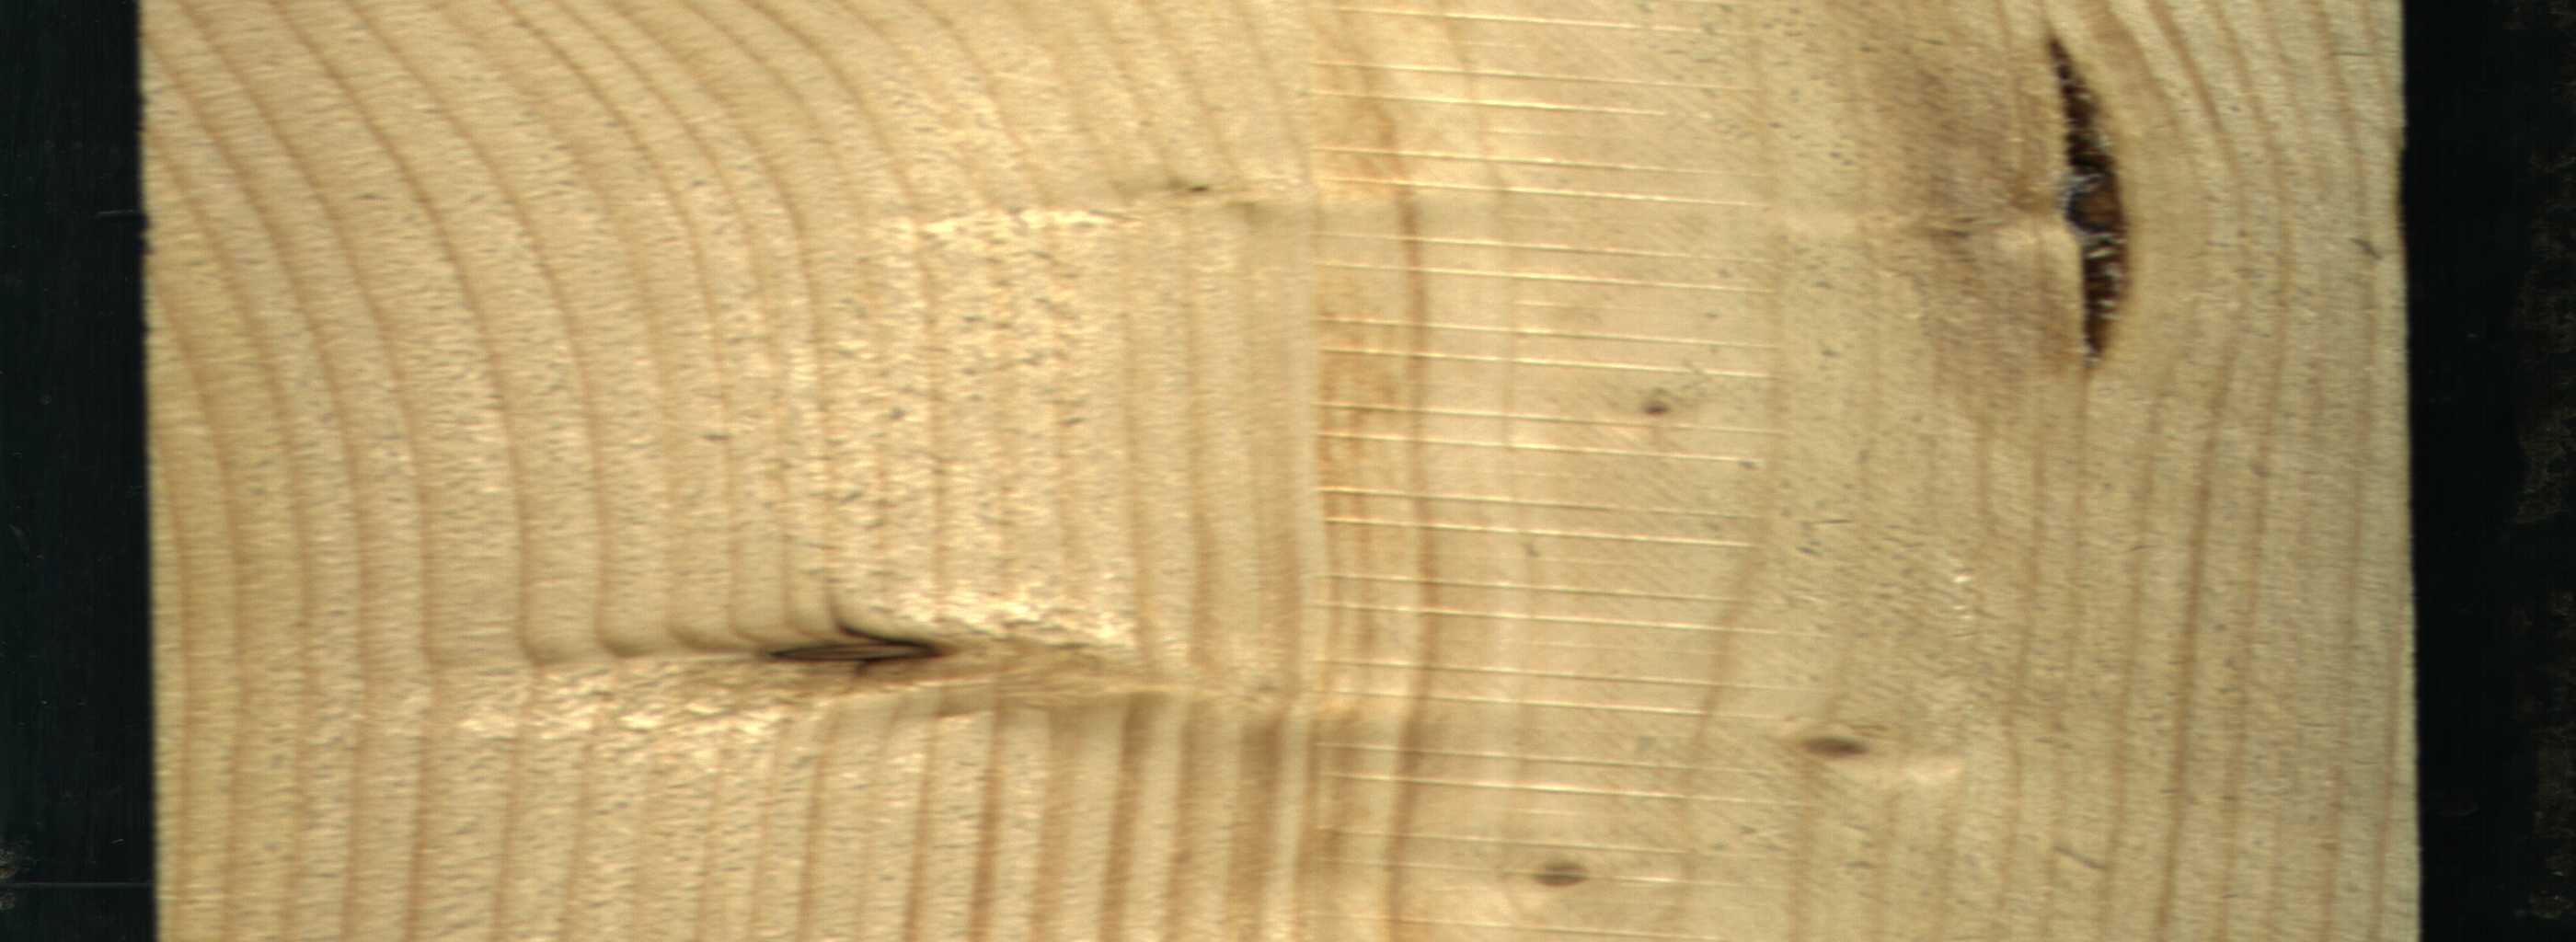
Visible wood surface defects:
resin
Quartzity
Dead_Knot
Live_Knot
Live_Knot